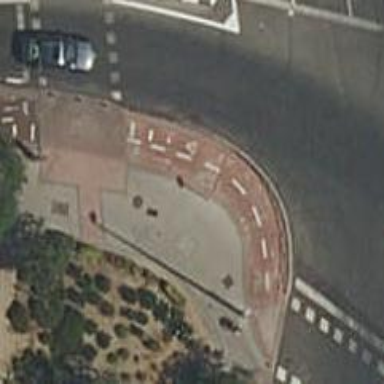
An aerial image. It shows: Bicycle parking area with stands available.